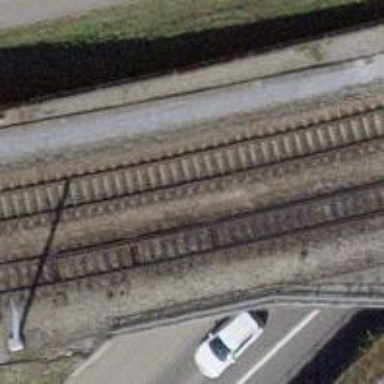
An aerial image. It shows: Railway switch.